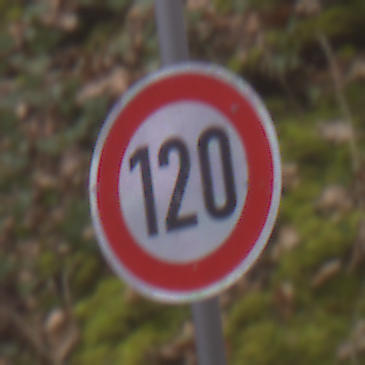
Verkehrszeichen: Geschwindigkeit120
Umgebung: Outdoor, Nature
Tageszeit: Midday
Wetter: Overcast
Licht: Natural
Jahreszeit: Autumn
Kontrast: LowContrast